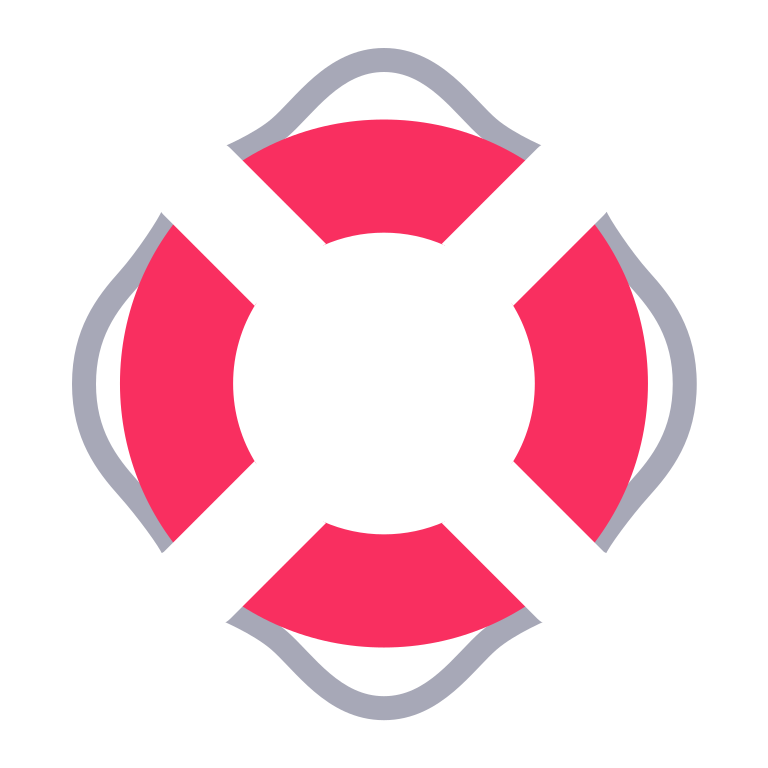
ring buoy flat